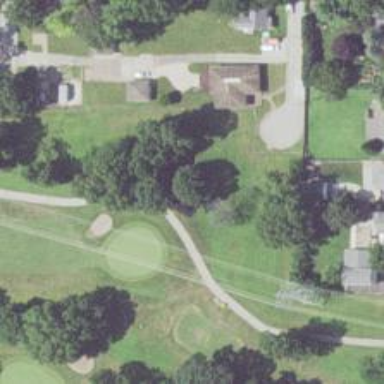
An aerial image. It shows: Golf hole.